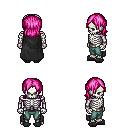
a pixel art fantasy rpg character, male body template, skeleton, black cape, teal pants, pink long bangs hairstyle, gray slippers, four views (front, back, left, right), 2x2 character sprite sheet, small pixel art, hard edges, no anti-aliasing